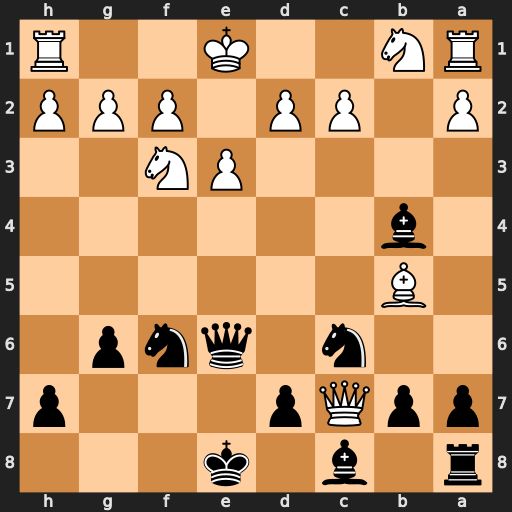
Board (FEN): r1b1k3/ppQp3p/2n1qnp1/1B6/1b6/4PN2/P1PP1PPP/RN2K2R
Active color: b
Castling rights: KQq
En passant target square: -
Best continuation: Bd6 Qxd6 Qxd6